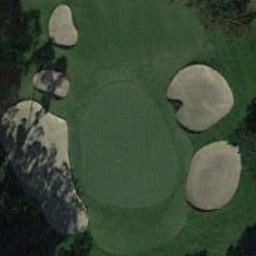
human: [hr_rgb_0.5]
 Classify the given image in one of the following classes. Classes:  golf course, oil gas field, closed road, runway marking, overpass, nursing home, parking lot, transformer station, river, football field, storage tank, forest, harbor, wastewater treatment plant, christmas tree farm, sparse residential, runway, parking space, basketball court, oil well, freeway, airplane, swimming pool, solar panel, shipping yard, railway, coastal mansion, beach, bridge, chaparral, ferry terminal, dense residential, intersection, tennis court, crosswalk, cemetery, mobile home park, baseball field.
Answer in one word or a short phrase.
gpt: golf course